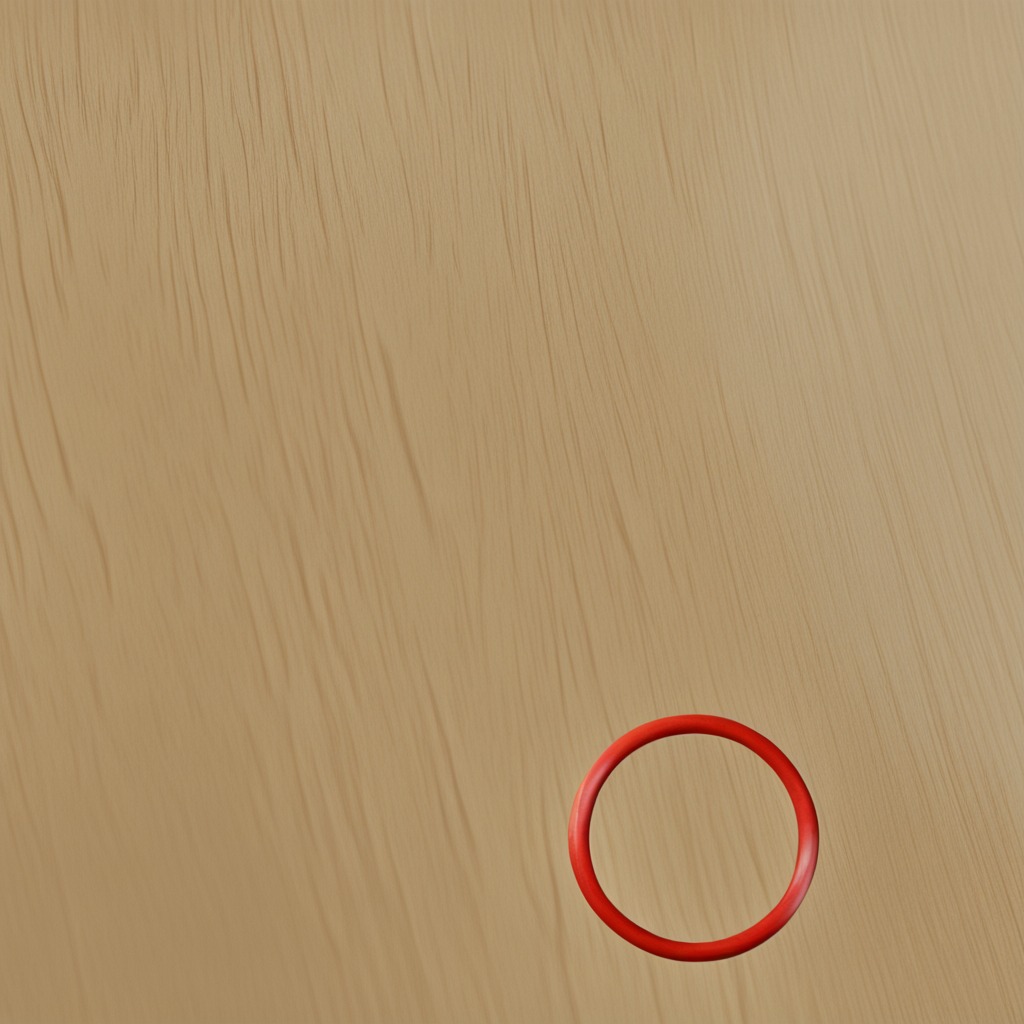
A rubber O-ring lies on the plywood surface in a paint workshop lit by afternoon window light.